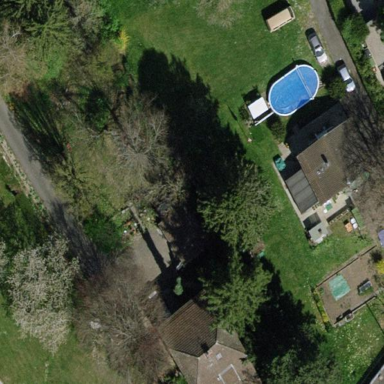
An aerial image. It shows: Garden surrounded by fence.